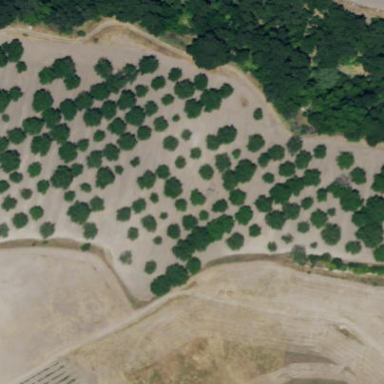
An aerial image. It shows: Orchard.